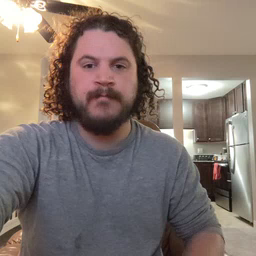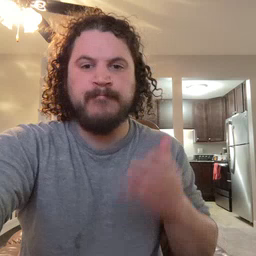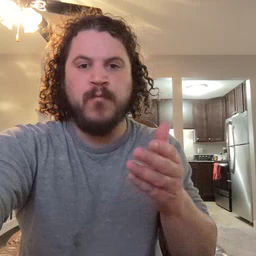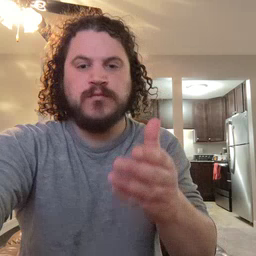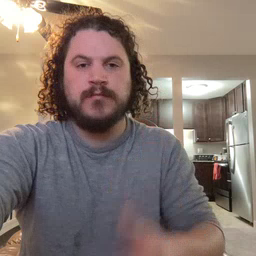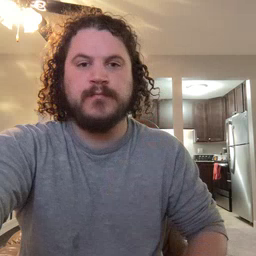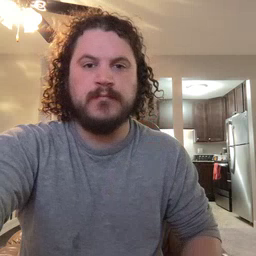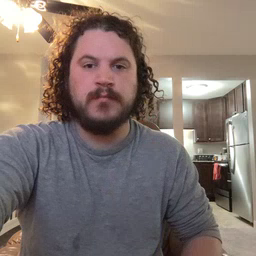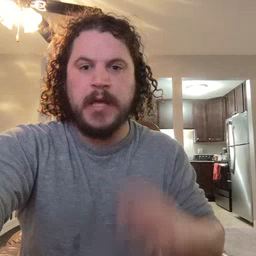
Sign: boat